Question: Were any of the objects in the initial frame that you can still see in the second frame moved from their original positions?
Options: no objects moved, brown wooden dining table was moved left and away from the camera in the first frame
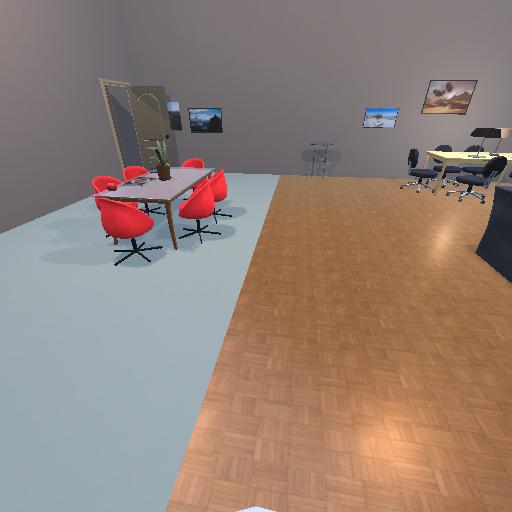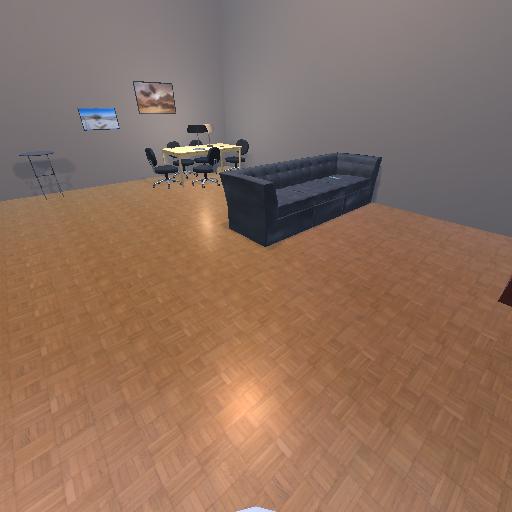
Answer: no objects moved